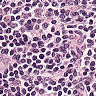
Metastatic tissue present: no